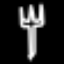
Label: fork